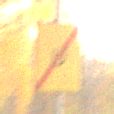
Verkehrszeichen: EndeUmleitung
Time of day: SunriseSunset
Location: Roofed (Suburban)
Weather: Clear
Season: NotSpecified
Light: Natural